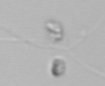
Label: Chaetoceros